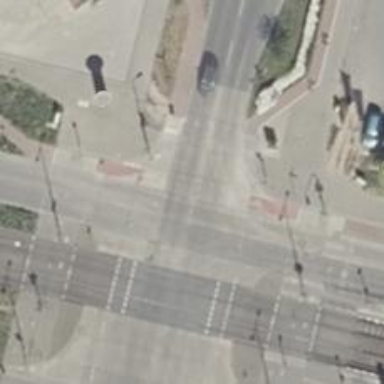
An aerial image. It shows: Concrete cycleway with separate sidewalk. There is crossing with traffic signals for cyclists.